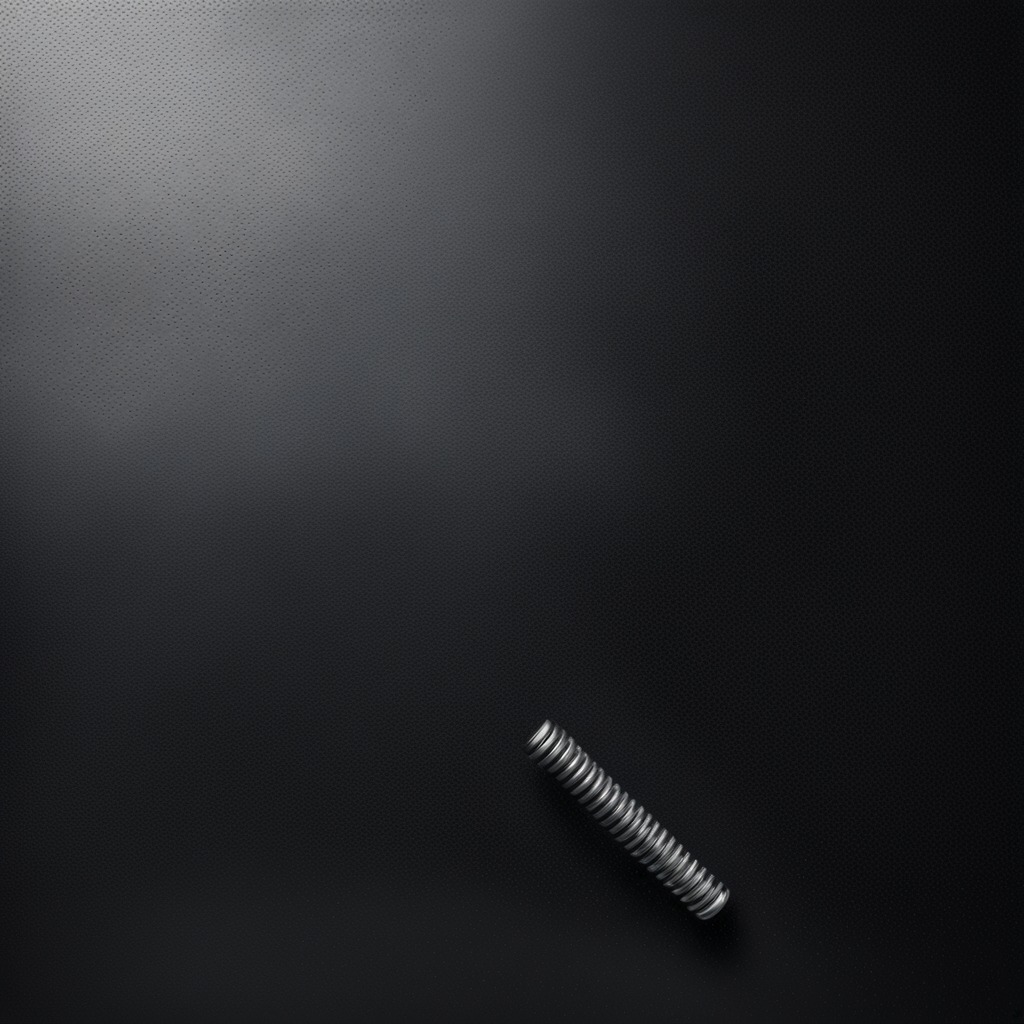
A coiled metal spring lies on the tabletop.